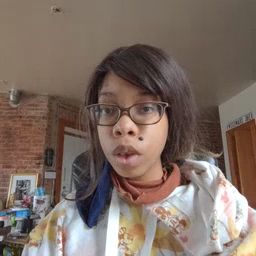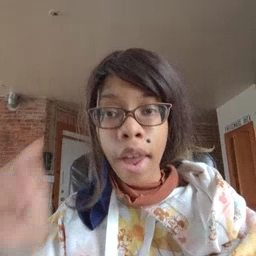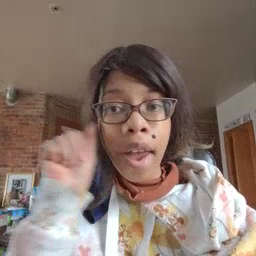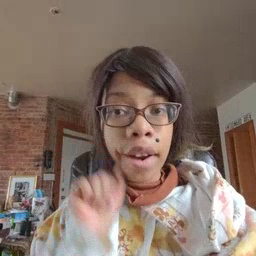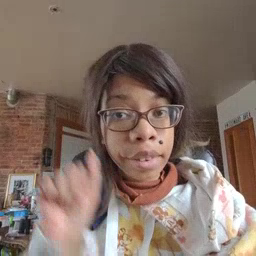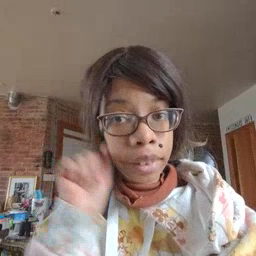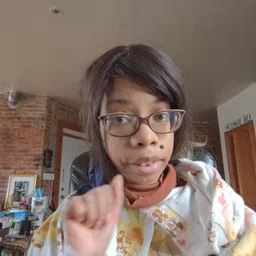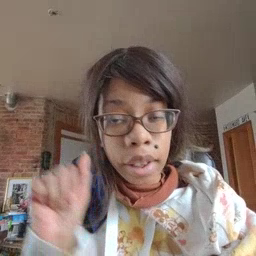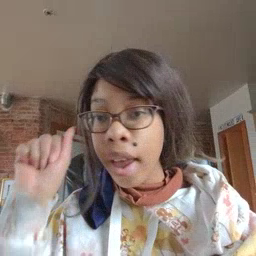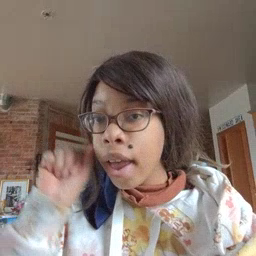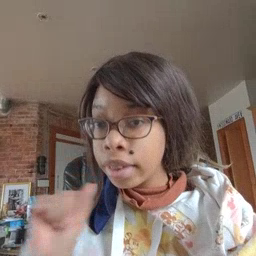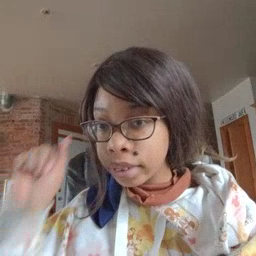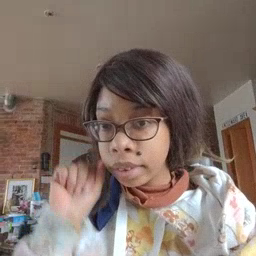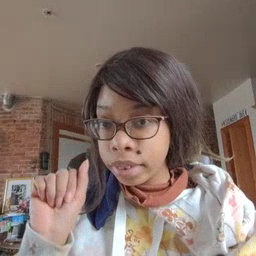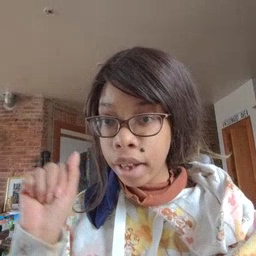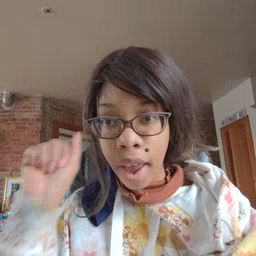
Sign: aunt